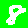
Digit: 8